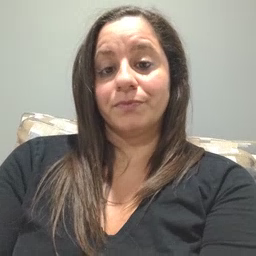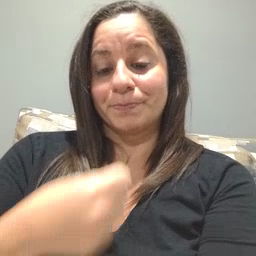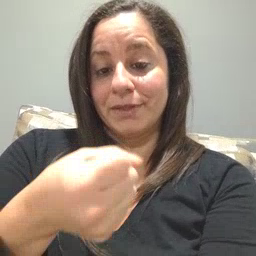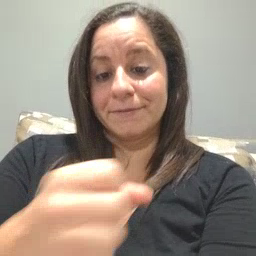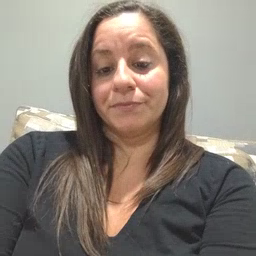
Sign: make